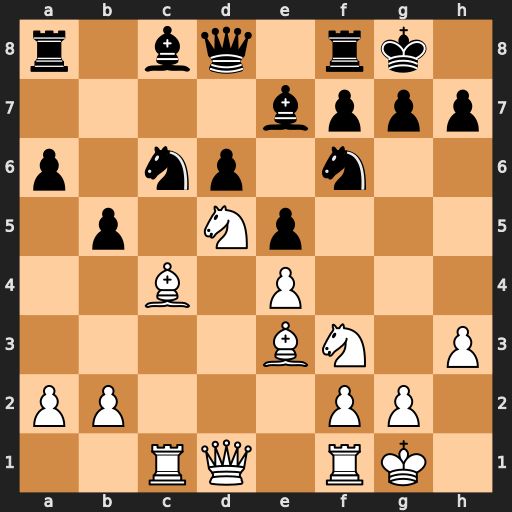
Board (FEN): r1bq1rk1/4bppp/p1np1n2/1p1Np3/2B1P3/4BN1P/PP3PP1/2RQ1RK1
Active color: w
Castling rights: -
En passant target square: -
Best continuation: Nxf6+ Bxf6 Bd5 Ne7 Bxa8